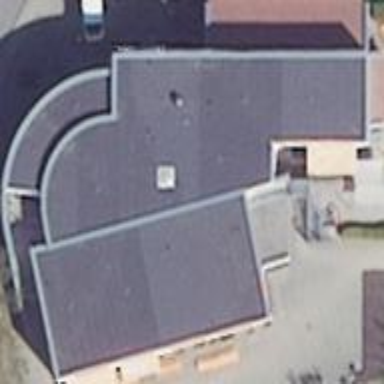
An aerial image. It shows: Kindergarten building.